Question: I'm currently adding markers on a google map when I click on a given location. The markers are currently saved both to a Collection - Markers - and in to a more classical array. What I would like to now is to add new marker to the map as they are added by other users.
My question is:
Maybe this is not the best way to do it. Any other suggestion?

'''
if (Meteor.isClient) {
Template.hello.rendered = function(){
markersArray = [];
var latlng = new google.maps.LatLng(46.123, 8.843);
if (navigator.geolocation) {
navigator.geolocation.getCurrentPosition(function (position) {
latlng = new google.maps.LatLng(position.coords.latitude, position.coords.longitude);
map.setCenter(latlng);
});
}
var opts = {
zoom: 16,
center: latlng,
mapTypeId: google.maps.MapTypeId.ROADMAP
};
map = new google.maps.Map(document.getElementById("map-canvas"), opts);
// add a click event handler to the map object
google.maps.event.addListener(map, "click", function(event)
{
placeMarker(event.latLng);
});
Session.set('map', true);
function placeMarker(location) {
var marker = new google.maps.Marker({
position: location,
map: map
});
Markers.insert({"marker": location, "date": new Date()});
markersArray.push(marker);
}
}
}
'''
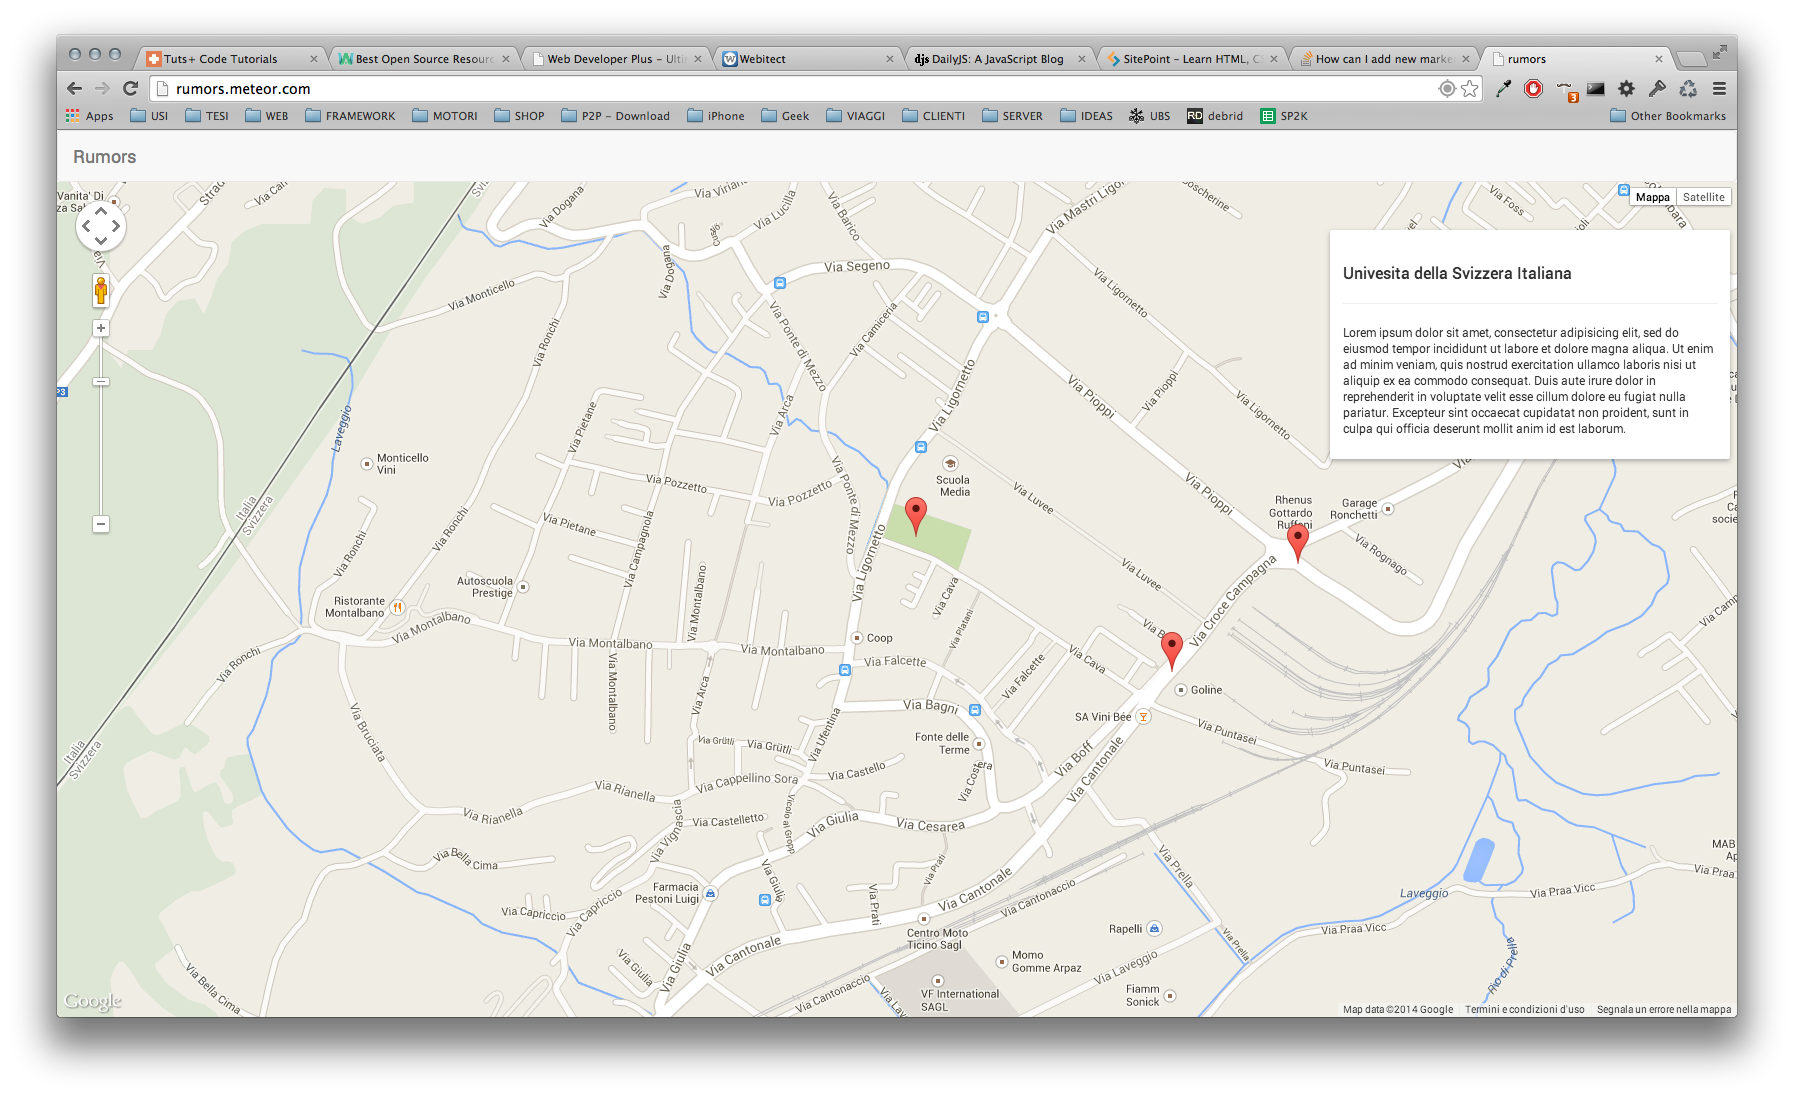
Answer: As per the previous answer, you should use an 'observe'structure, but you really need to avoid leaving the observer running forever:
'''
Template.hello.rendered = function() {
this.markerObserve = Markers.find({}).observe({
added: function(m) {
placeMarker(m.location) // obviously depends on the structure of Markers documents
}
});
};
Template.hello.destroyed = function() {
this.markerObserve.stop();
}
'''